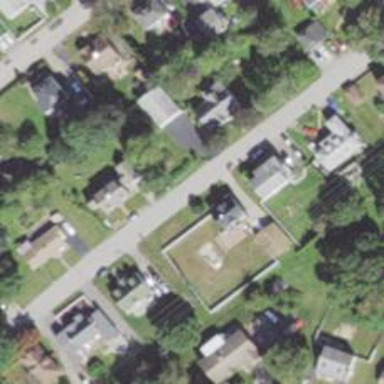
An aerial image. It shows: Residential driveway used as service road.